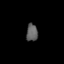
Tissue: skin
Cell type: Epithelial cells
Senescence score: 0.1739
Nuclear area (px): 192
Mean DAPI intensity: 95.344